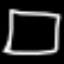
Label: square